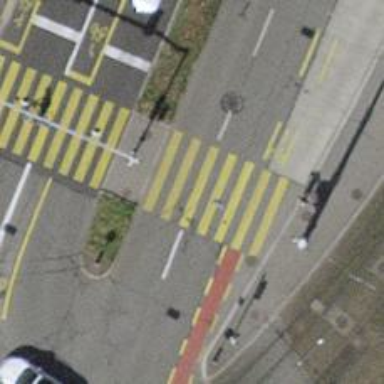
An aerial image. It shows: Zebra crossing controlled by traffic signals.